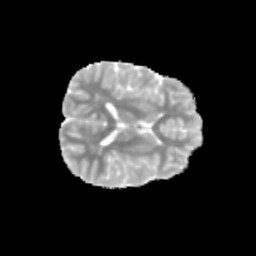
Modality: MD
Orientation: axial
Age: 11
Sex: male
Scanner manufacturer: siemens
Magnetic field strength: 3 T
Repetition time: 3.8 s
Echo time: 0.07 s